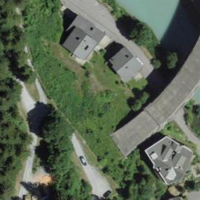
EUNIS habitat code: 54
Species observed at this site:
Sambucus racemosa
Urtica dioica
Sorbus aucuparia